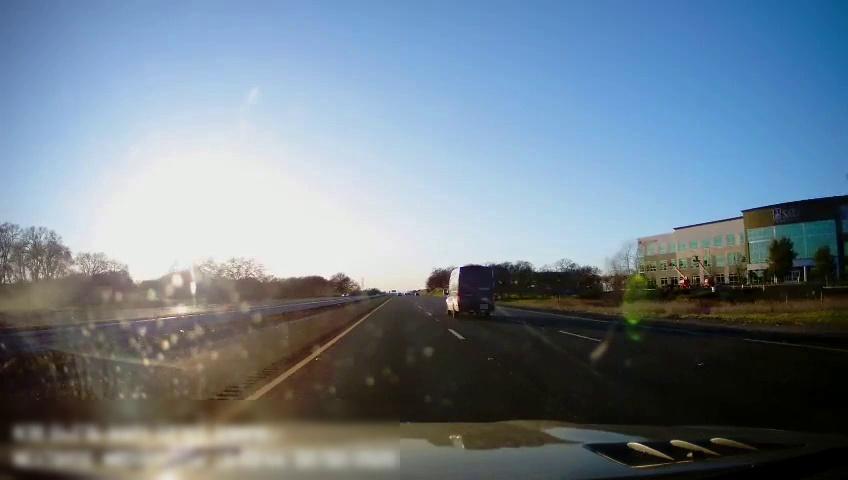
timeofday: Day
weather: Sunny
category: Drivable Space
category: Drivable Space
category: Vehicles | Truck
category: Lanes | Current Lane
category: Lanes | Current Lane
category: Lanes | Alternate Lane
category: Lanes | Alternate Lane